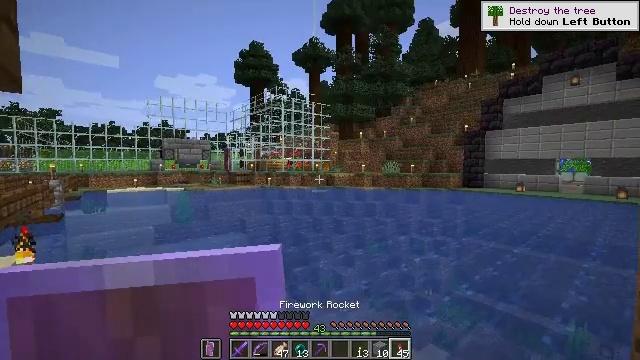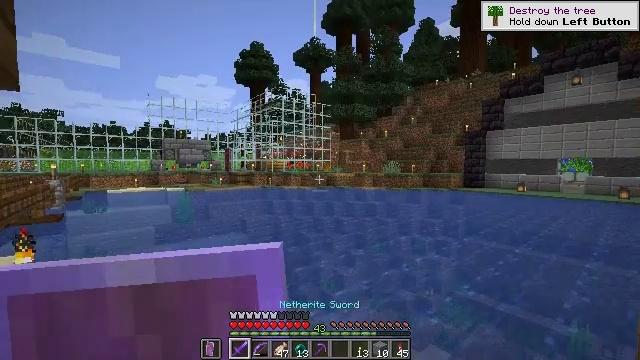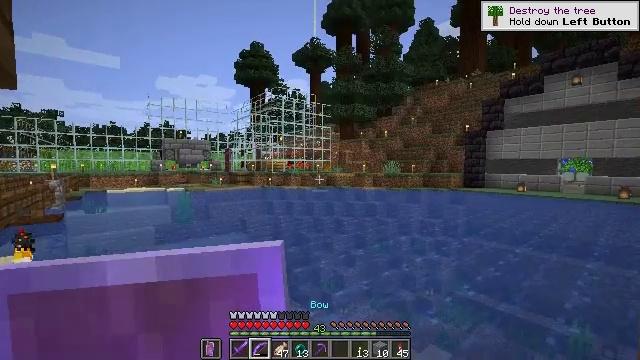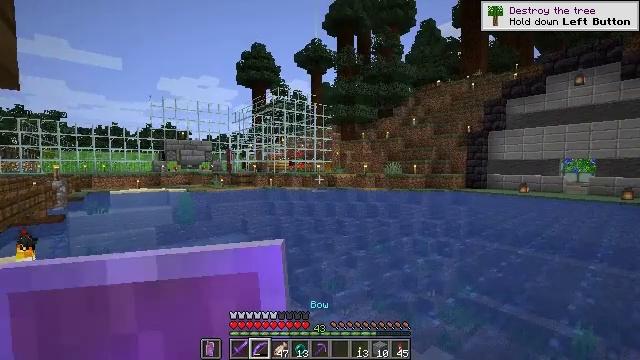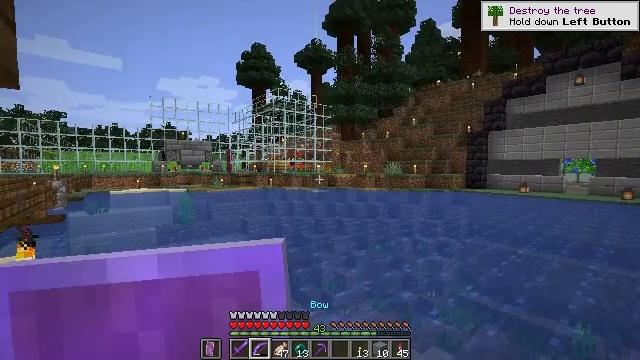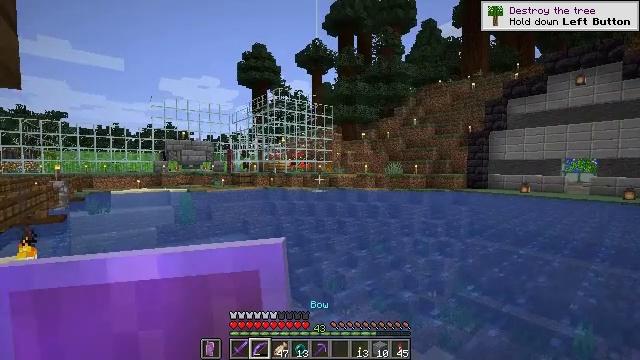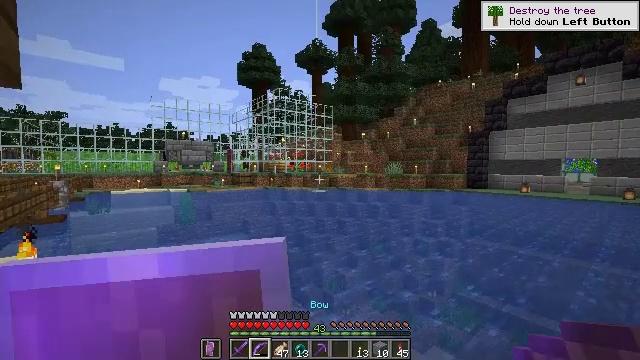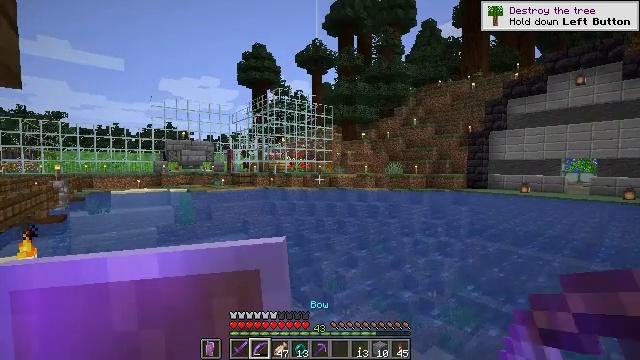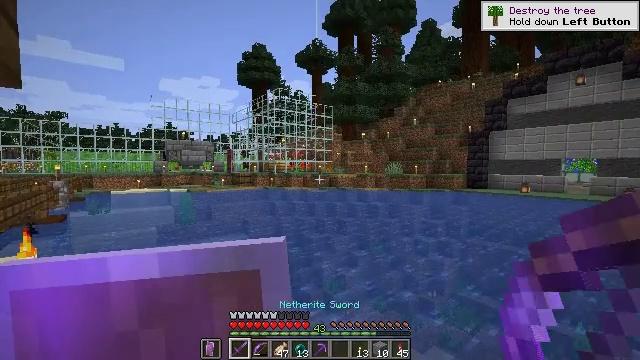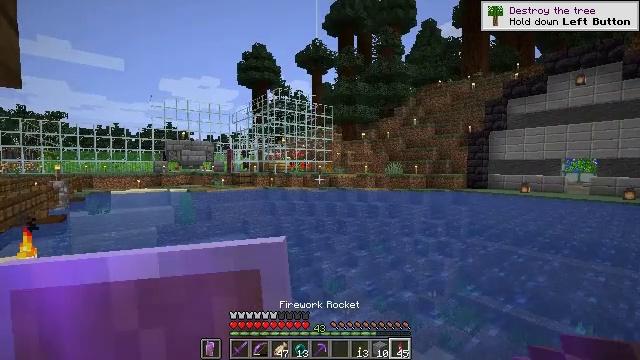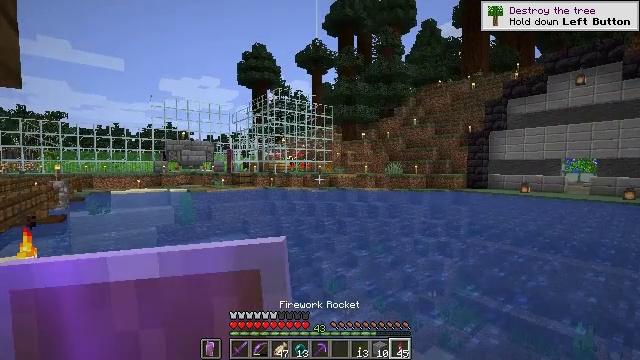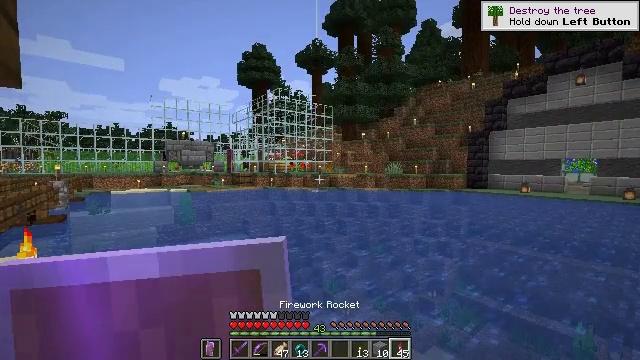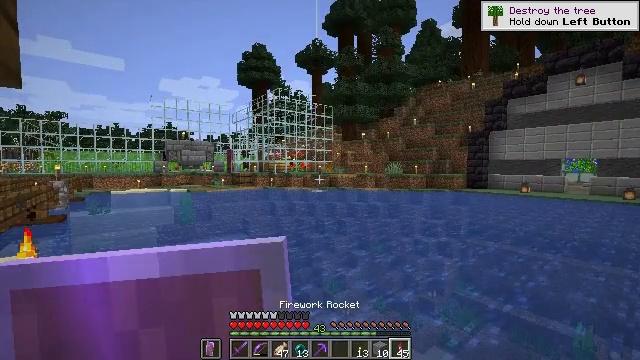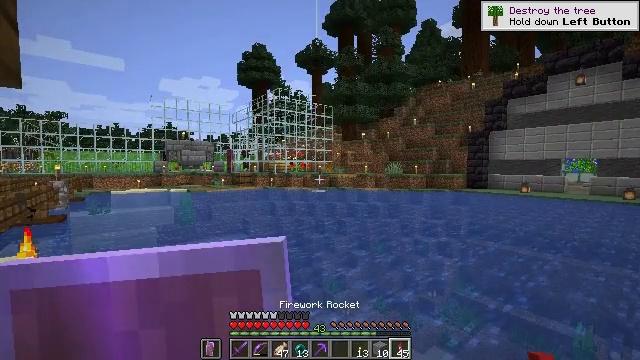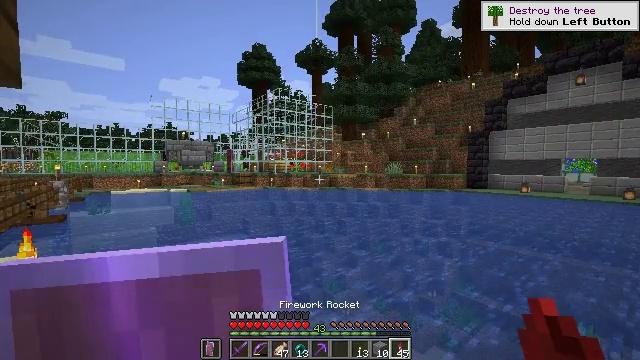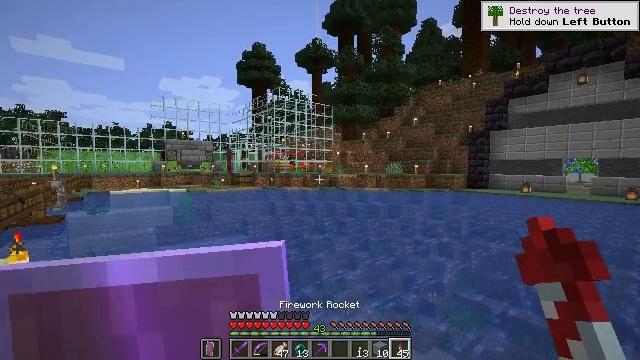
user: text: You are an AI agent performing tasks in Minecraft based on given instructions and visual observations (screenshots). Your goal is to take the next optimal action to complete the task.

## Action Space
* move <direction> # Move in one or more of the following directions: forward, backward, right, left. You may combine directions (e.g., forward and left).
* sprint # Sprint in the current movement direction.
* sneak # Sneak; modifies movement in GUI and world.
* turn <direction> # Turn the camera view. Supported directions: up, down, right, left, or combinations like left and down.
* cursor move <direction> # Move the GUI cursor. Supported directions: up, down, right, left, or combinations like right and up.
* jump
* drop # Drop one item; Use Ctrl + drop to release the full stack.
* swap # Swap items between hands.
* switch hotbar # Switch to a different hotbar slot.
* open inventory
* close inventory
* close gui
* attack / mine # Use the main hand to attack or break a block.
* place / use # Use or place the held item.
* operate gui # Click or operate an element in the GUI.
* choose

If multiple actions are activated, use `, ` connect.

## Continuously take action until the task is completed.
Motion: motion action
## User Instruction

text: Kill enemies.
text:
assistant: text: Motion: no_op
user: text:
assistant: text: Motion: no_op
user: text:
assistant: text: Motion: no_op
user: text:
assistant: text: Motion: no_op
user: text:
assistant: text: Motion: no_op
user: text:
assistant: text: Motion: no_op
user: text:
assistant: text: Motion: no_op
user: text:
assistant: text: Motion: no_op
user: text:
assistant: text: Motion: no_op
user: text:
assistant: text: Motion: no_op
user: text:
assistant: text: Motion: no_op
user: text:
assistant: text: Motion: no_op
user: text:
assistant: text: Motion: sprint
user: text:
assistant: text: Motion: sprint
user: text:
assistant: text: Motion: move forward, sprint
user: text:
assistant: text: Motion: move forward, sprint
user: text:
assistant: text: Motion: move forward, sprint
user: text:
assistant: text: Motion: move forward, sprint, jump
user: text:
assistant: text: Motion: move forward, sprint, jump
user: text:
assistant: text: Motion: move forward, sprint, turn up, jump
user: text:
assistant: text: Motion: move forward, sprint, turn left and up, jump
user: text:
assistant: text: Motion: move forward, sprint, turn left and up
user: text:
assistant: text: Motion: move forward, sprint, turn left and up
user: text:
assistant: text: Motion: move forward, sprint, turn up
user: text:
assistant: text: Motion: move forward, sprint, turn up, jump
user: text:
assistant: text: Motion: move forward, sprint, use / place, jump
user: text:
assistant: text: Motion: move forward, sprint, use / place, jump
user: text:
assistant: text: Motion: move forward, sprint, use / place, jump
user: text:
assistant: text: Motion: move forward, sprint, turn right and up, jump
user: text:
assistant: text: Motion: move forward, sprint, turn right and up, jump